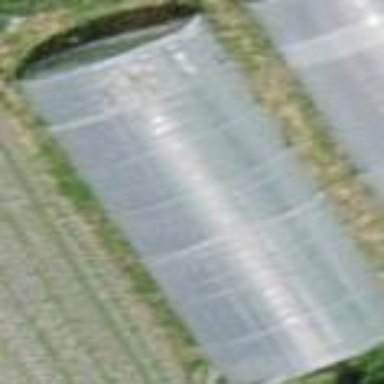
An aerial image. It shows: Greenhouse.